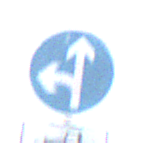
Verkehrszeichen: VorgeschriebeneFahrtrichtungGeradeausOderLinks
Zusatzzeichen unten: MehrspurigeFahrzeugeFrei8
Umgebung: Outdoor, Suburban
Tageszeit: MorningAfternoon
Wetter: PartlyCloudy
Licht: Natural
Jahreszeit: NotSpecified
Kontrast: HighContrast